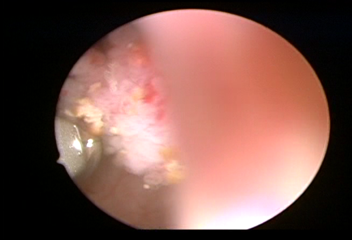
Modality: WLC
Class: Malignant
Subclass: LowGradePapillary
Lesion: L1
Stage: Ta
Morphology: Papillary
Bladder cancer association: Yes
Annotated structures: Tumor